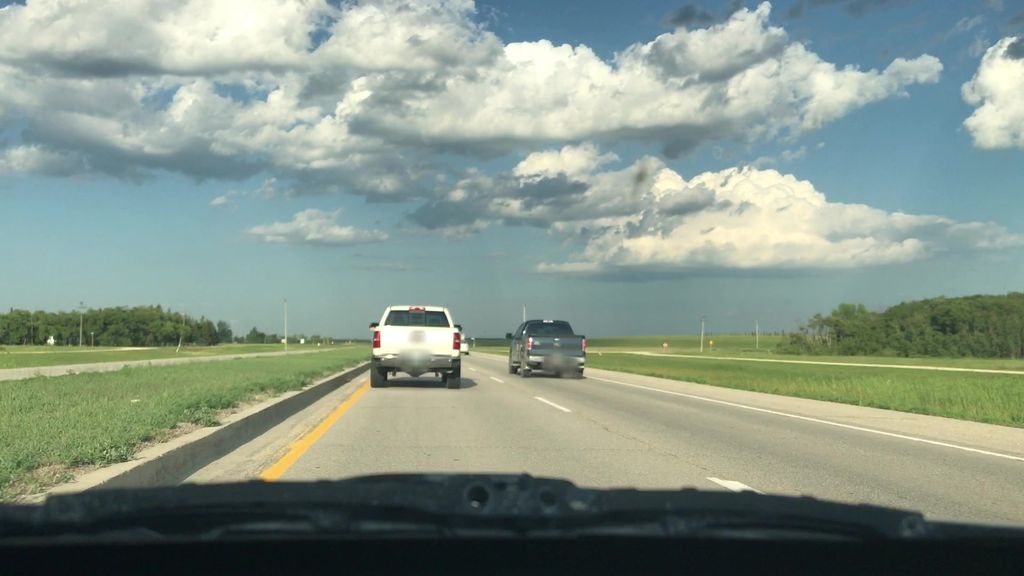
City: winnipeg